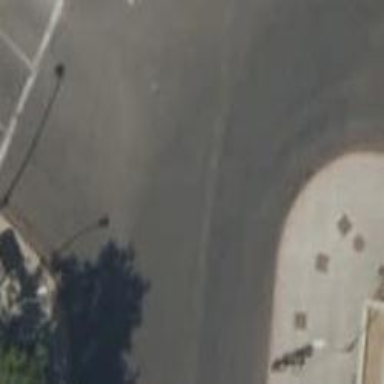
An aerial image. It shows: Road with traffic signals.